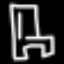
Label: chair